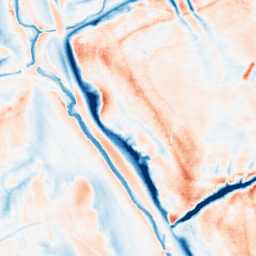
Category: classical
Decomposition family: gaussian_anisotropic
Decomposition parameters: sigma_x: 10
sigma_y: 5
Upsampling method: sinc_blackman
Upsampling parameters: scale: 2
kernel_size: 4
Upsampling scale: 2